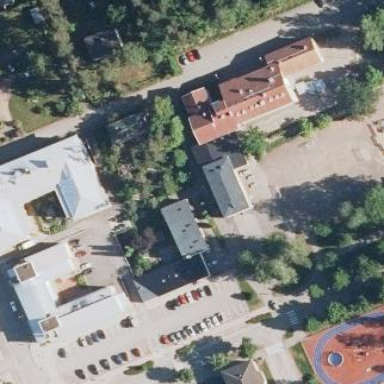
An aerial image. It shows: Gray school building.